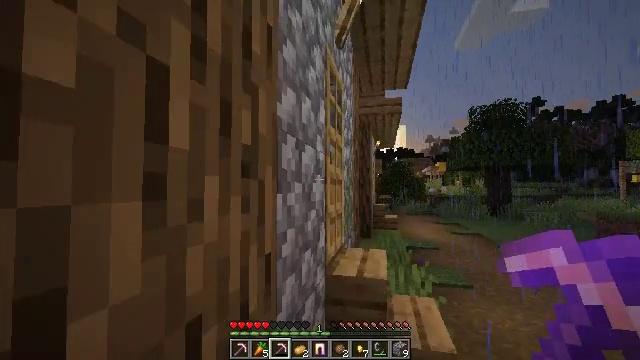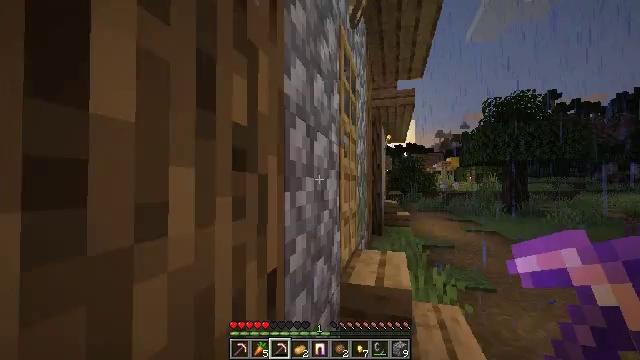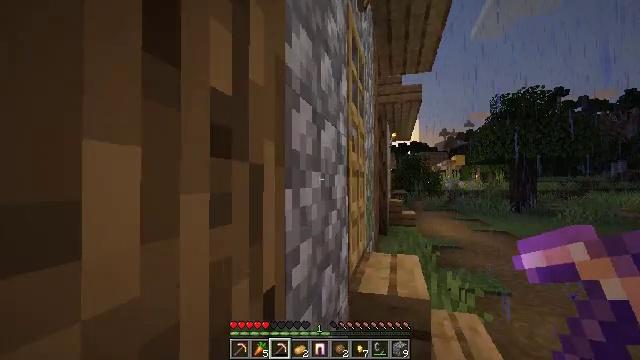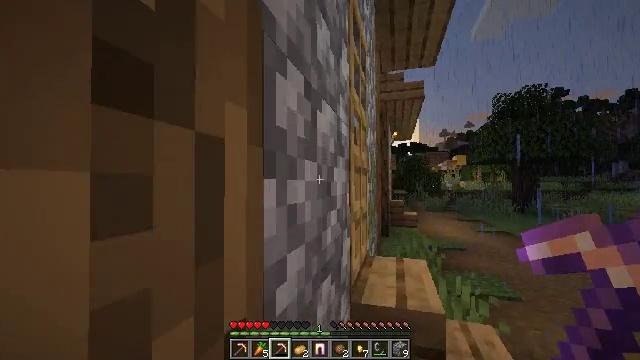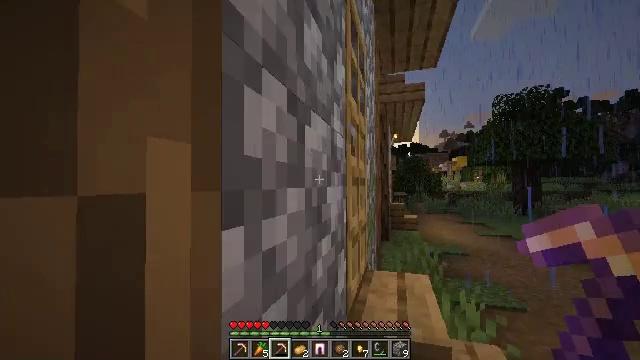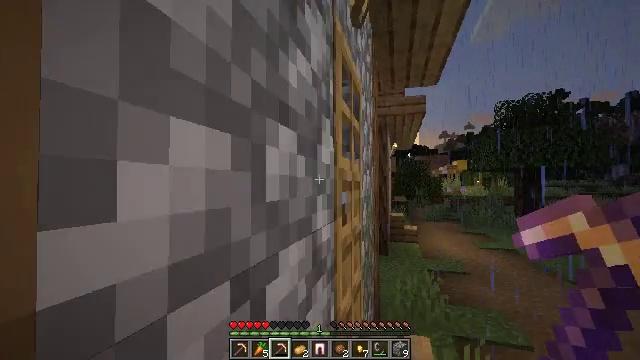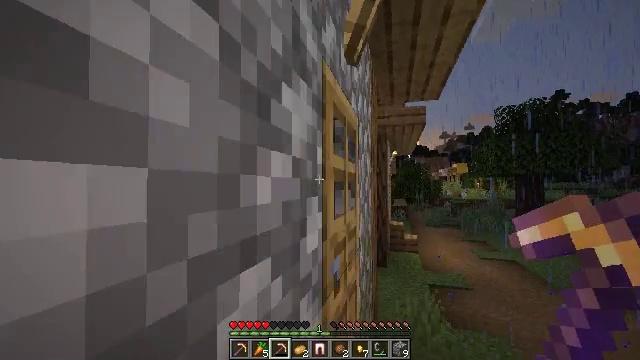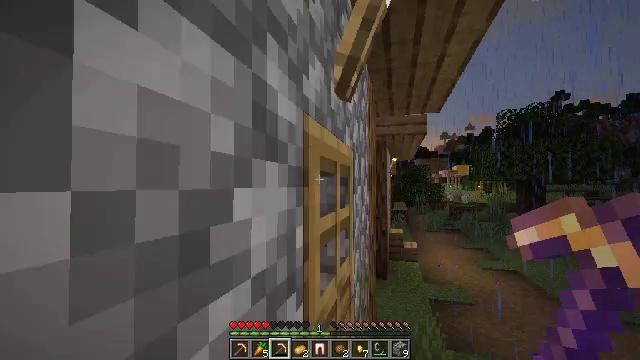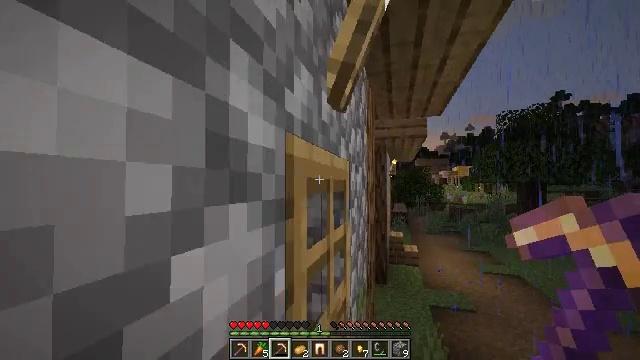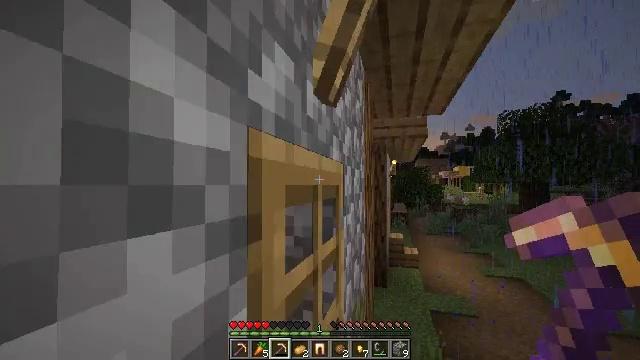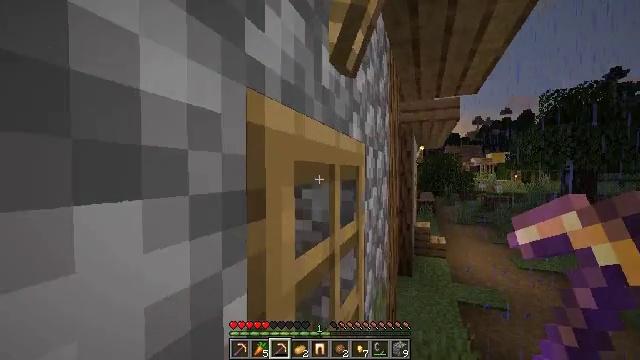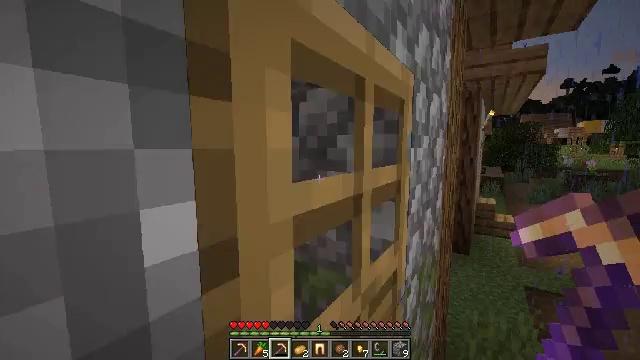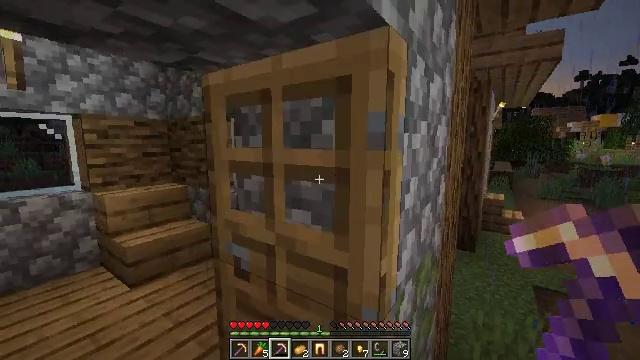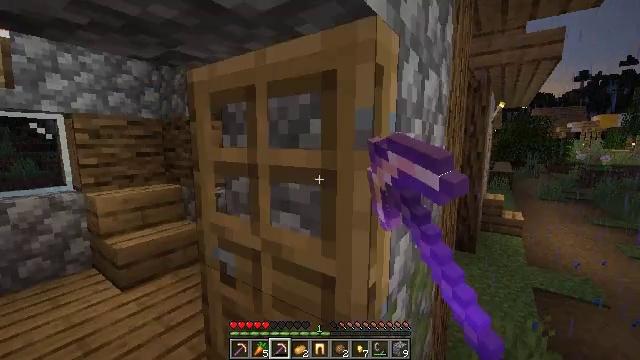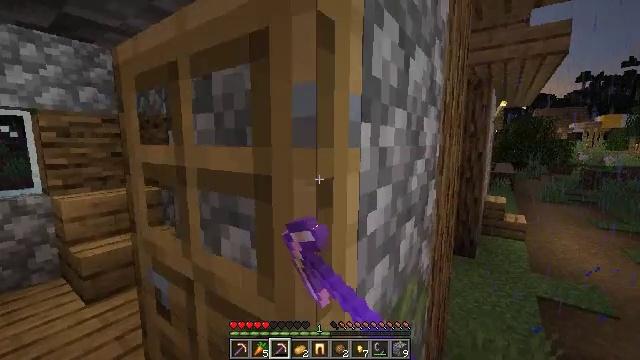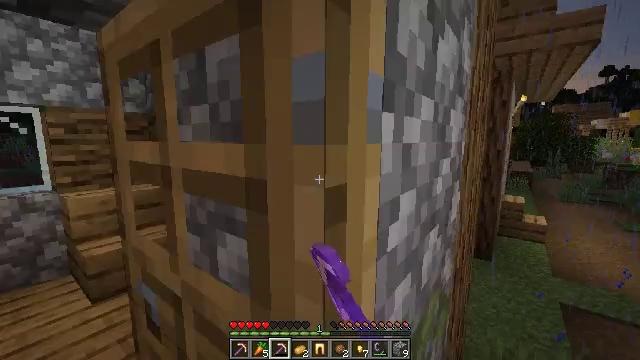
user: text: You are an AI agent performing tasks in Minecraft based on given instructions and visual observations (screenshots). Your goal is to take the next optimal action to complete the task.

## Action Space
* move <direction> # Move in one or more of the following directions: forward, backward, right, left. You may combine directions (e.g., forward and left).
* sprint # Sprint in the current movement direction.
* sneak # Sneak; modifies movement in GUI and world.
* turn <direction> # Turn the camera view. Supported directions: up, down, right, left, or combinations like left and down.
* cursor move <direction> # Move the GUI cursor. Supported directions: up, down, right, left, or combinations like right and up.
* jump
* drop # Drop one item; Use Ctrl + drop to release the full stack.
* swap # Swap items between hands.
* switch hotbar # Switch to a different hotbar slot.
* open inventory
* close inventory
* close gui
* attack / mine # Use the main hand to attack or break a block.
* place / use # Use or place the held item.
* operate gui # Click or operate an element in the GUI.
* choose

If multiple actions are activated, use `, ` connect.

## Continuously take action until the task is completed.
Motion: motion action
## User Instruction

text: Break the stripped oak wood blocks.
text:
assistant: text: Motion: move forward, turn left
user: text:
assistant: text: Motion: move forward
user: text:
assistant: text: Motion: move forward
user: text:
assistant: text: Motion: move forward, jump
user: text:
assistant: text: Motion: move forward, jump
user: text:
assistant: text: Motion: move forward, jump
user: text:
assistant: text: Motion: move forward, jump
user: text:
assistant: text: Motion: move forward, jump
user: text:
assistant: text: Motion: move forward
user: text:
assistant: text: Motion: move forward, turn left and down
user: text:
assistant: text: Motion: move forward, turn left and down
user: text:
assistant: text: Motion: move forward, turn left and down, use / place
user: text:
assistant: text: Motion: move forward, use / place
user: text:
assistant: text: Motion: move forward, use / place
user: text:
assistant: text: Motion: move forward, turn left, use / place
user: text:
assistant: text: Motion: move forward, turn left and down
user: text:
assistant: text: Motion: move forward, turn left and down
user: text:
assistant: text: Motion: move forward, turn left and down
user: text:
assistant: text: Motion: move forward, turn left and down
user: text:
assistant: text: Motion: move forward and move left, turn left and down
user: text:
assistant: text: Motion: move forward and move left
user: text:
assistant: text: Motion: move forward and move left, turn down
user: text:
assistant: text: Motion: turn right and down
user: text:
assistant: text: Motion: turn right and down
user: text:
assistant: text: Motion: turn right and up
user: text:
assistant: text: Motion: turn right and up
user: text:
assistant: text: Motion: turn right and up
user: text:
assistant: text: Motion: turn right and up
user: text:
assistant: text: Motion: turn left
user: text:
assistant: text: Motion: turn left and down